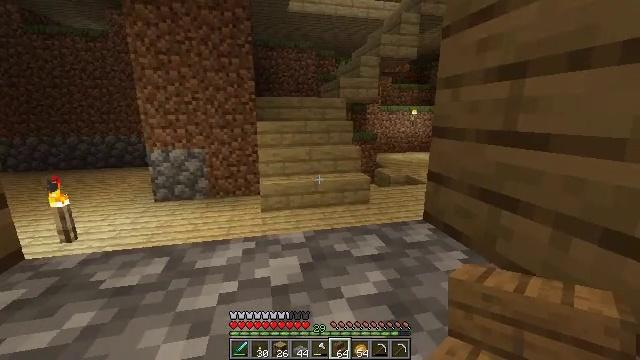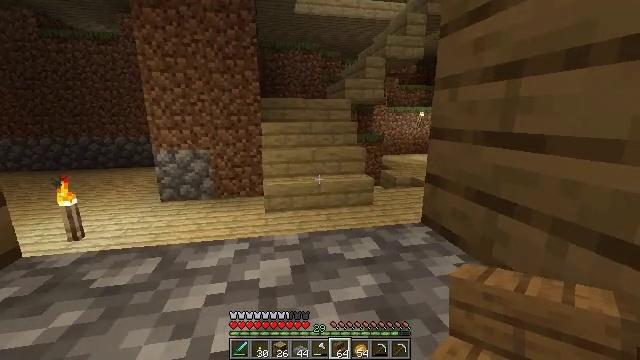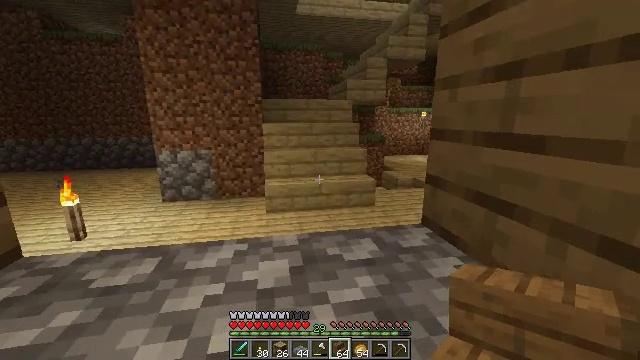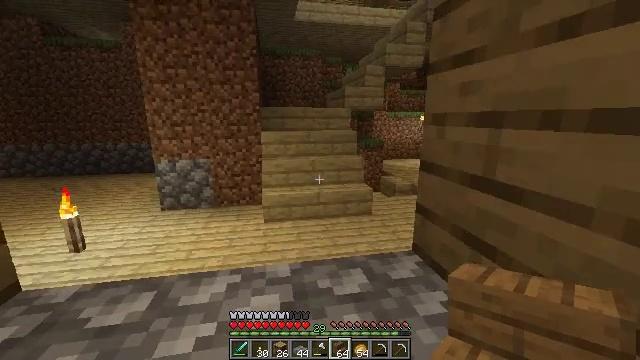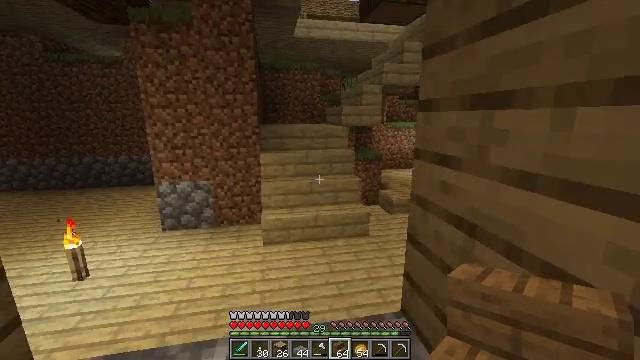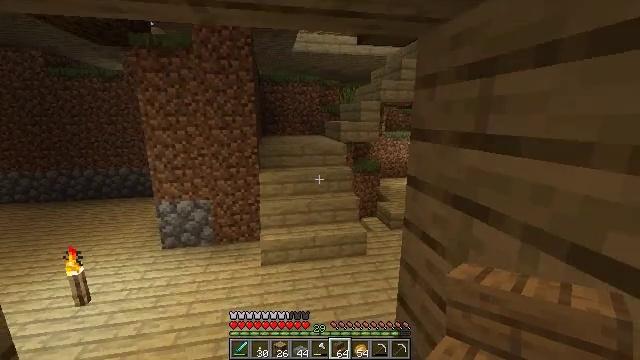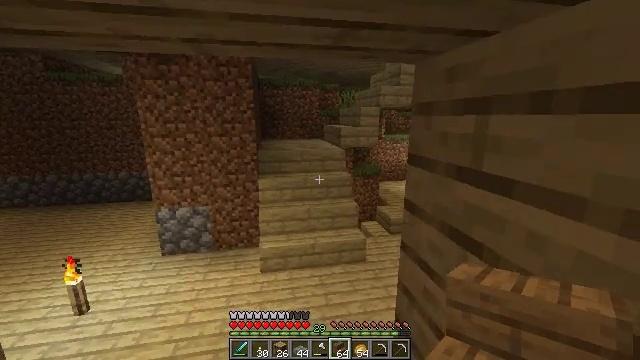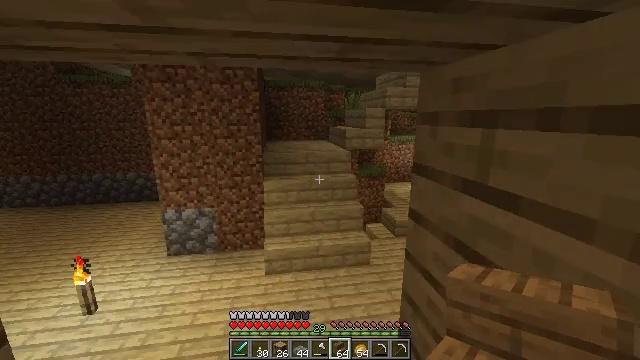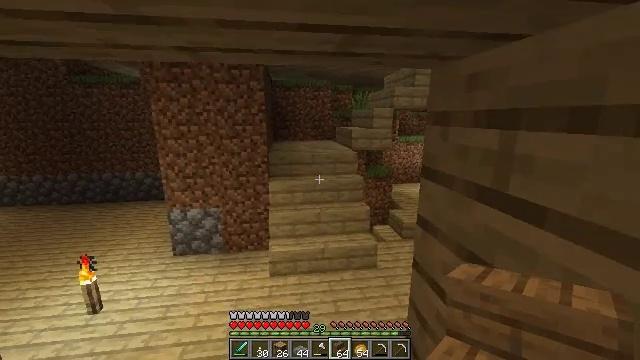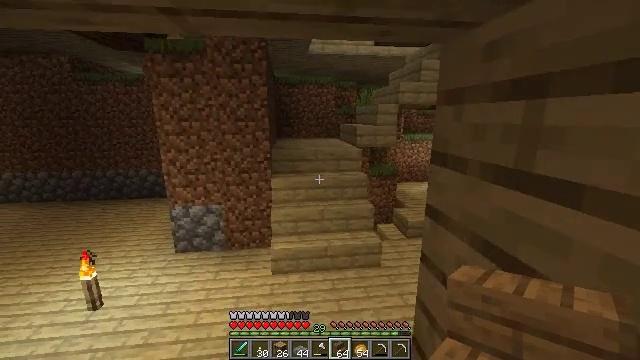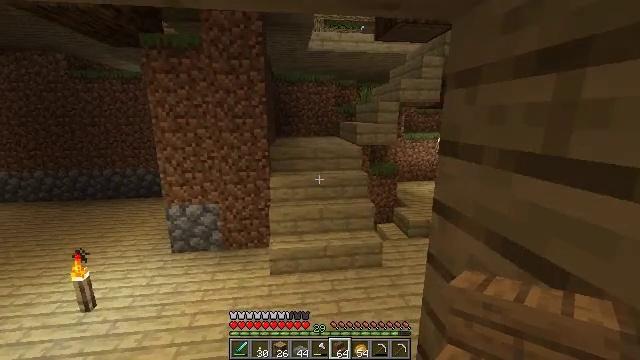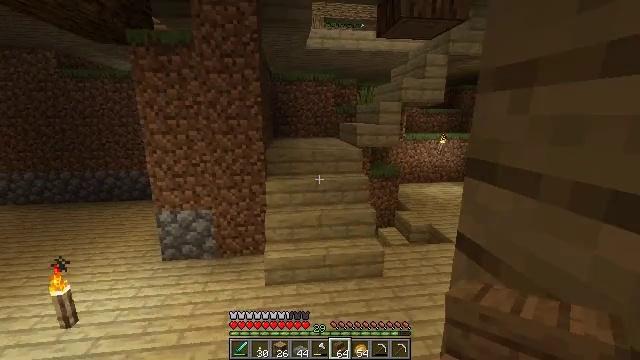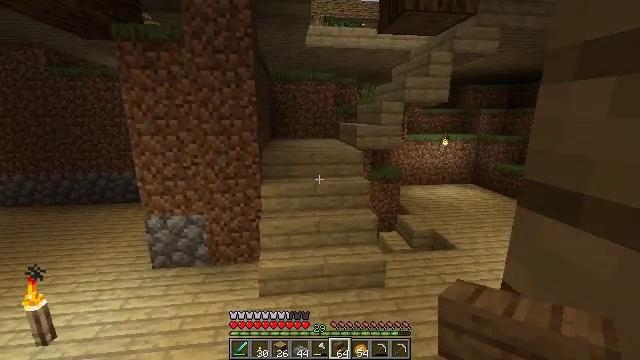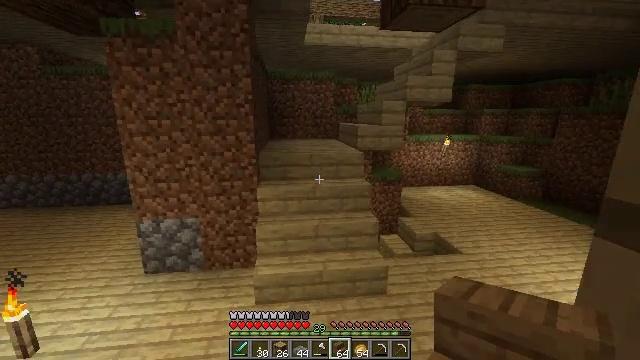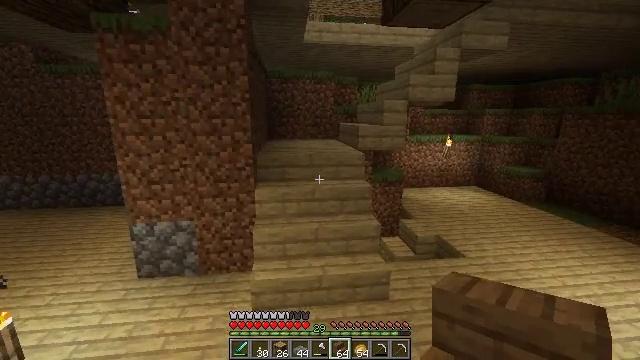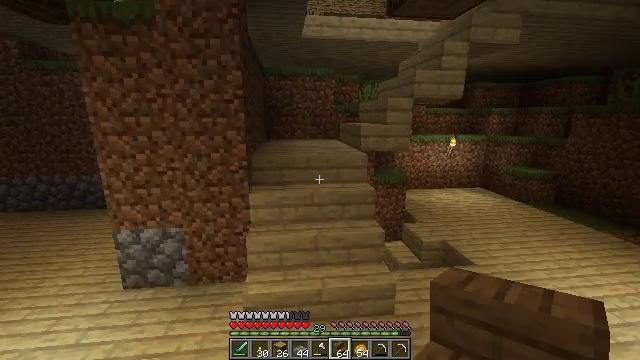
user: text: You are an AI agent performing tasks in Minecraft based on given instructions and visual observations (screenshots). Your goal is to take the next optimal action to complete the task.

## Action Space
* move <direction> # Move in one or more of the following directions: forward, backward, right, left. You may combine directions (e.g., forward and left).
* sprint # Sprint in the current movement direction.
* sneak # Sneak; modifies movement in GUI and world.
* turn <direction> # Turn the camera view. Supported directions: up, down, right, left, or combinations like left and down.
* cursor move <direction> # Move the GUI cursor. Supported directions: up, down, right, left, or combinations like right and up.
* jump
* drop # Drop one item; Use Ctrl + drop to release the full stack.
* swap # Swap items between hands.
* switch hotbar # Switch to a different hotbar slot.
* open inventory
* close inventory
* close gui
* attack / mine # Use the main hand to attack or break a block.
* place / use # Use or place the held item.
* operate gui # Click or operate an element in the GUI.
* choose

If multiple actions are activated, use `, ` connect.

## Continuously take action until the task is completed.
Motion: motion action
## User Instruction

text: Mine birch slab from a built structure.
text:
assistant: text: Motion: move forward, turn left
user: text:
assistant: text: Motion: move forward
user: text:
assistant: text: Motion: move forward, jump
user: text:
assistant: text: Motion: move forward, jump
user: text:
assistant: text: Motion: move forward, jump
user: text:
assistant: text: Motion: move forward, jump
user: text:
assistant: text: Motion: move forward, turn left, jump
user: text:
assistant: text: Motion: move forward, turn left, jump
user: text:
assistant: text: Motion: move forward, jump
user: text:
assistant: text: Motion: move forward
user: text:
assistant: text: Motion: move forward
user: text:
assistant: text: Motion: move forward
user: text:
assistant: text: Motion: move forward
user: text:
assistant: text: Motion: move forward
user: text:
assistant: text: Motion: move forward
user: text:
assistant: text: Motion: move forward
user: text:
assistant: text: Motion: move forward
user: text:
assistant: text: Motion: move forward
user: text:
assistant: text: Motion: move forward
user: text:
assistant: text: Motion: move forward
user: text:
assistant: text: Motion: move forward, turn up
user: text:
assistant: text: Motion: move forward, turn up
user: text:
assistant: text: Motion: no_op
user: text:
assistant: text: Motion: no_op
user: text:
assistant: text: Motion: move forward
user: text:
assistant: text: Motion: move forward, turn up
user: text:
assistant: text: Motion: move forward, turn up
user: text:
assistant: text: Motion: turn up
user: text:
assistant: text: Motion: move forward, turn up
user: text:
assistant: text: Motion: move forward, turn up